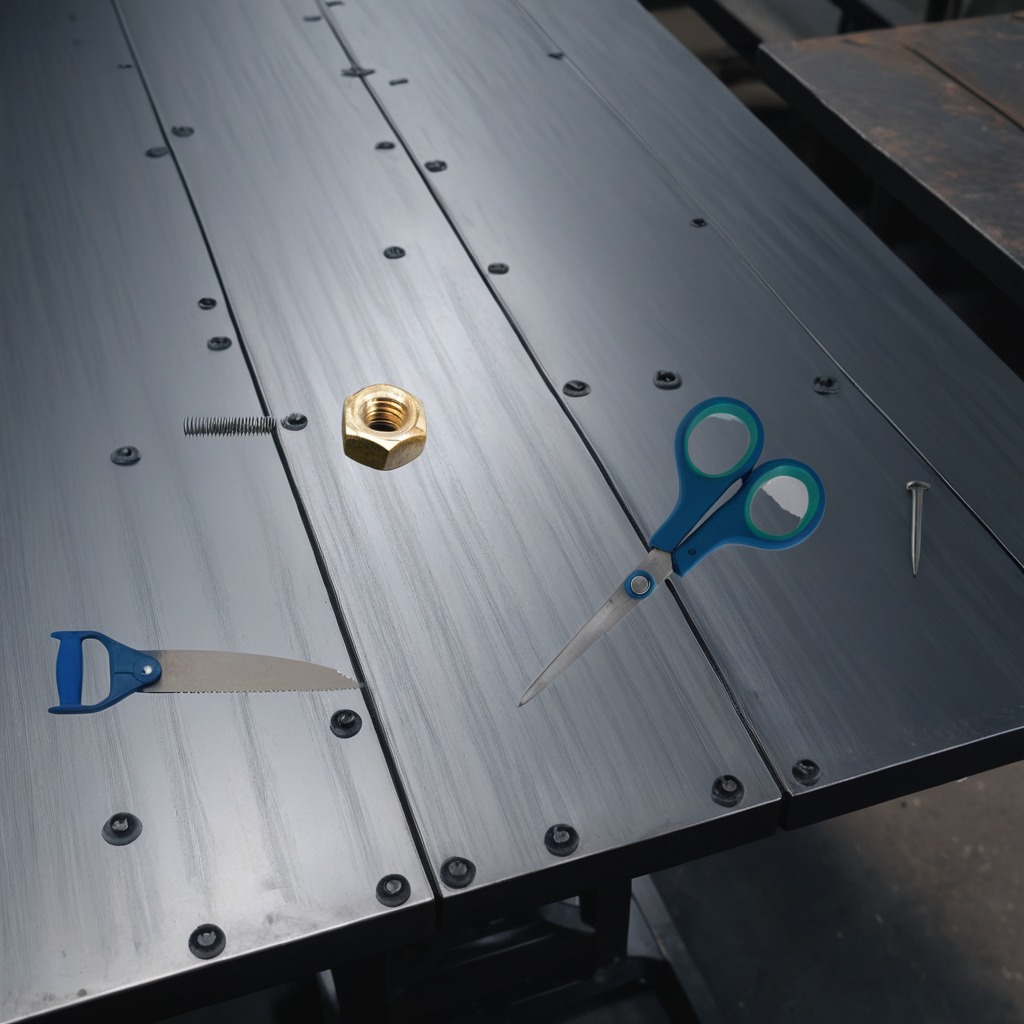
An iron nail, a coiled metal spring, a handheld metal saw, a metal nut, and a pair of scissors are lying on the cold steel table in a mining workshop.